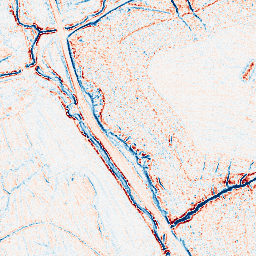
Category: edge_preserving
Decomposition family: anisotropic_diffusion
Decomposition parameters: iterations: 5
kappa: 50
gamma: 0.15
Upsampling method: sinc_hamming
Upsampling parameters: scale: 4
kernel_size: 8
Upsampling scale: 4